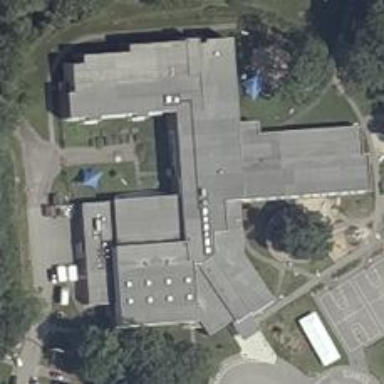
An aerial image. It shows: School building or complex.